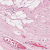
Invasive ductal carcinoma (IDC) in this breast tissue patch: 0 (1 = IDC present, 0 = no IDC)